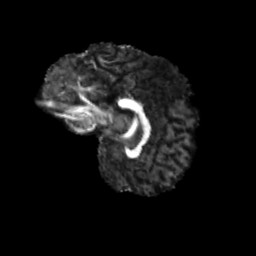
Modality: FA
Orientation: sagittal
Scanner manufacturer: siemens
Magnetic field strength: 3 T
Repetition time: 4 s
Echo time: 0.0594 s